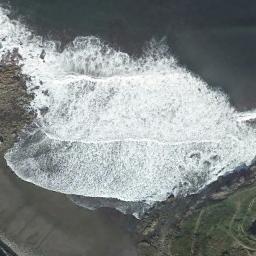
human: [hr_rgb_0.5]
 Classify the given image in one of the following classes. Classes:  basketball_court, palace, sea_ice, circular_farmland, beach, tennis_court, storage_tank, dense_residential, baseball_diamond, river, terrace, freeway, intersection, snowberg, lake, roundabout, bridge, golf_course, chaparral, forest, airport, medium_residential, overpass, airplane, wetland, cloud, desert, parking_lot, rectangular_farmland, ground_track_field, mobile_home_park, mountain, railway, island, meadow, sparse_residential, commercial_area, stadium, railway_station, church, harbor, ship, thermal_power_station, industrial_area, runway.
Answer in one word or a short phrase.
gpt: beach